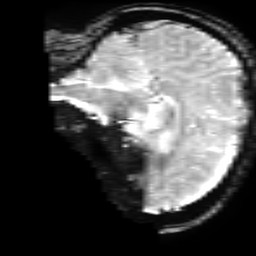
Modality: T2starw
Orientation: sagittal
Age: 48
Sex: female
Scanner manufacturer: ge
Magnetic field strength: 3 T
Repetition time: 0.65 s
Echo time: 0.02 s